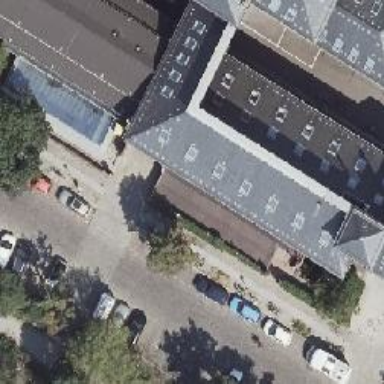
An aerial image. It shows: Bicycle parking located on the sidewalk.